Question: I have an element with the 'right' property set by css with a 'calc()' function.
'''
left:calc(100% + 40px);
'''
How can I use jQuery (or just JavaScript) to get the calculated px value of the left property? When I use '.style.left' I get an undefined property error. When I use '.css('left')' the value returned is 'calc(100% + 40px)'. What I need is the same px value that's used in the browser's inspector for the "computed" left property.

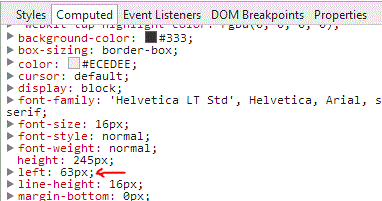
Answer: jQuery has two similar functions, either of which might be what you want:
<URL>